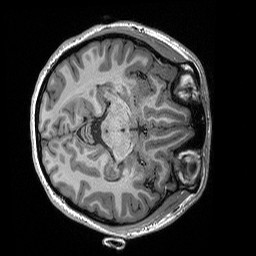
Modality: T1w
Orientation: axial
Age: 20
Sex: female